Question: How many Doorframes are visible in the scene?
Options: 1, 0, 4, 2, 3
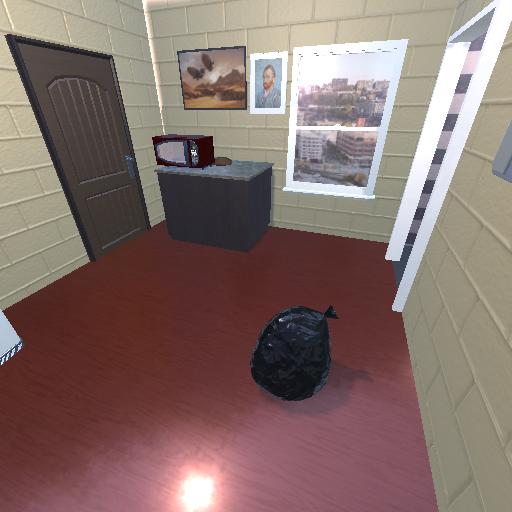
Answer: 1